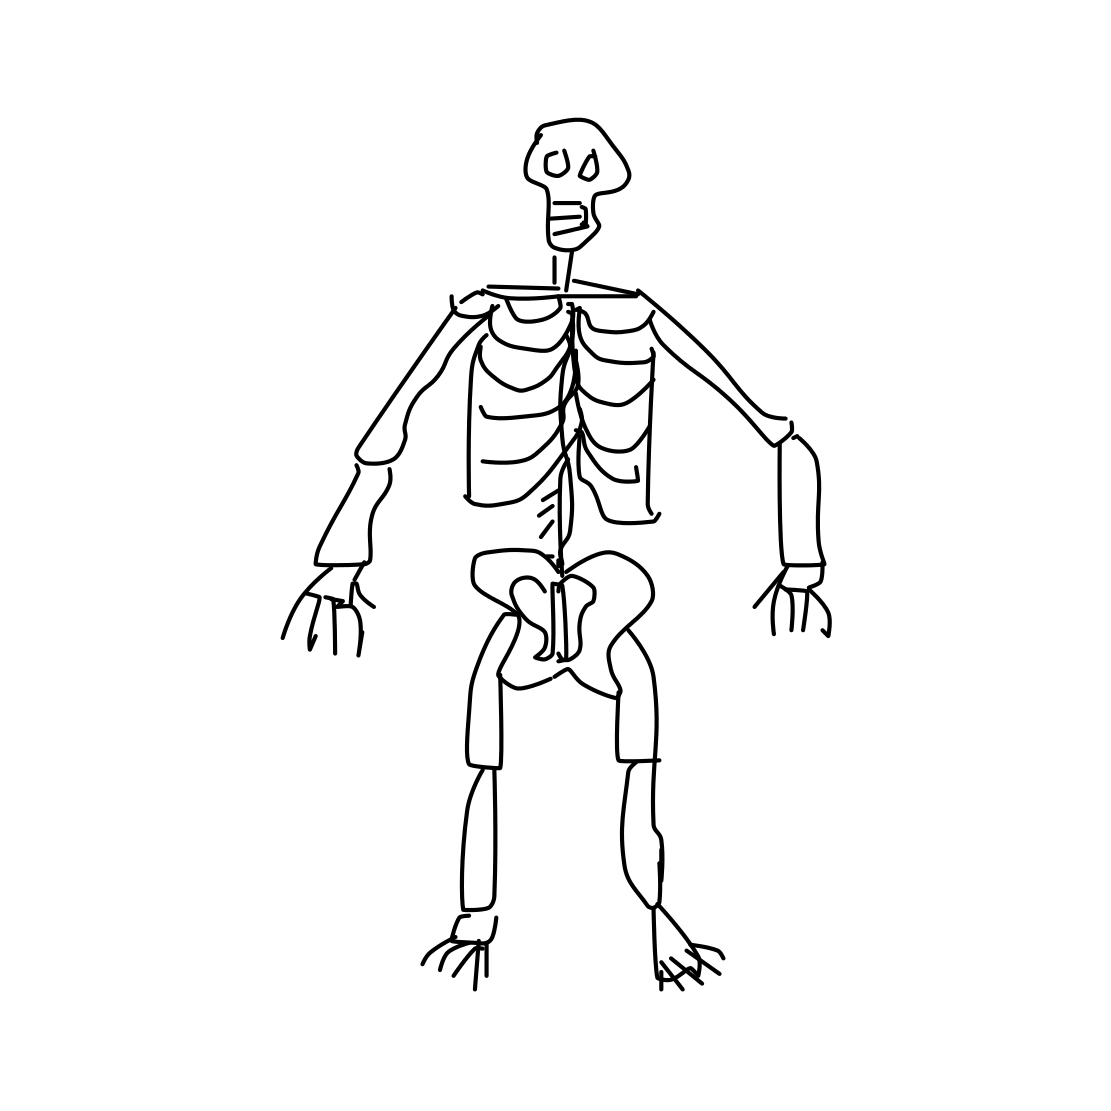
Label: human-skeleton